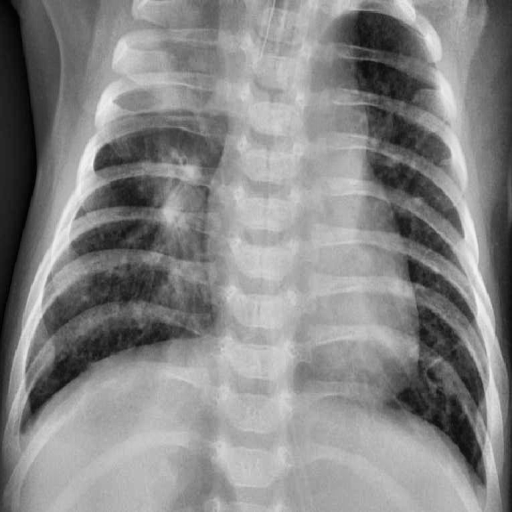
Finding: PNEUMONIA